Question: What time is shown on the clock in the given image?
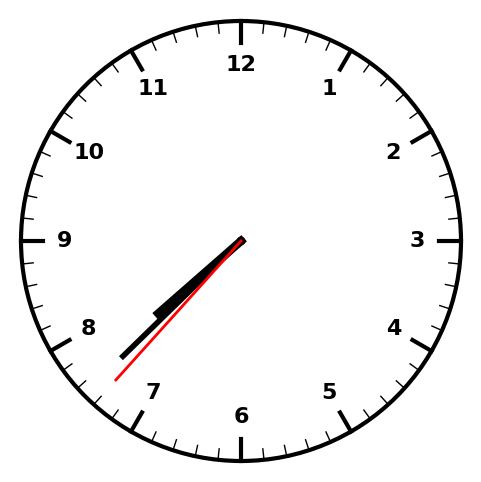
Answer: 07:37:37